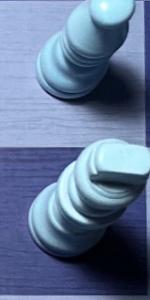
Label: King_White